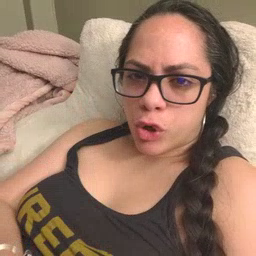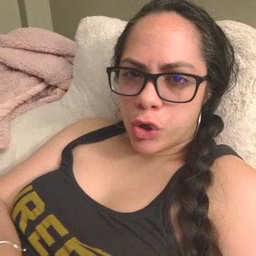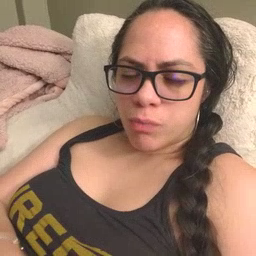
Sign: after